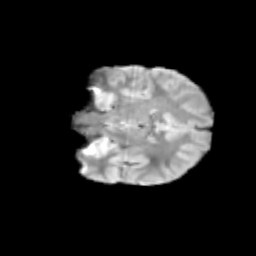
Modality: T2w
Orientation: coronal
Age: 9
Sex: male
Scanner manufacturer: siemens
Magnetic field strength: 3 T
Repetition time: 3.8 s
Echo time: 0.07 s